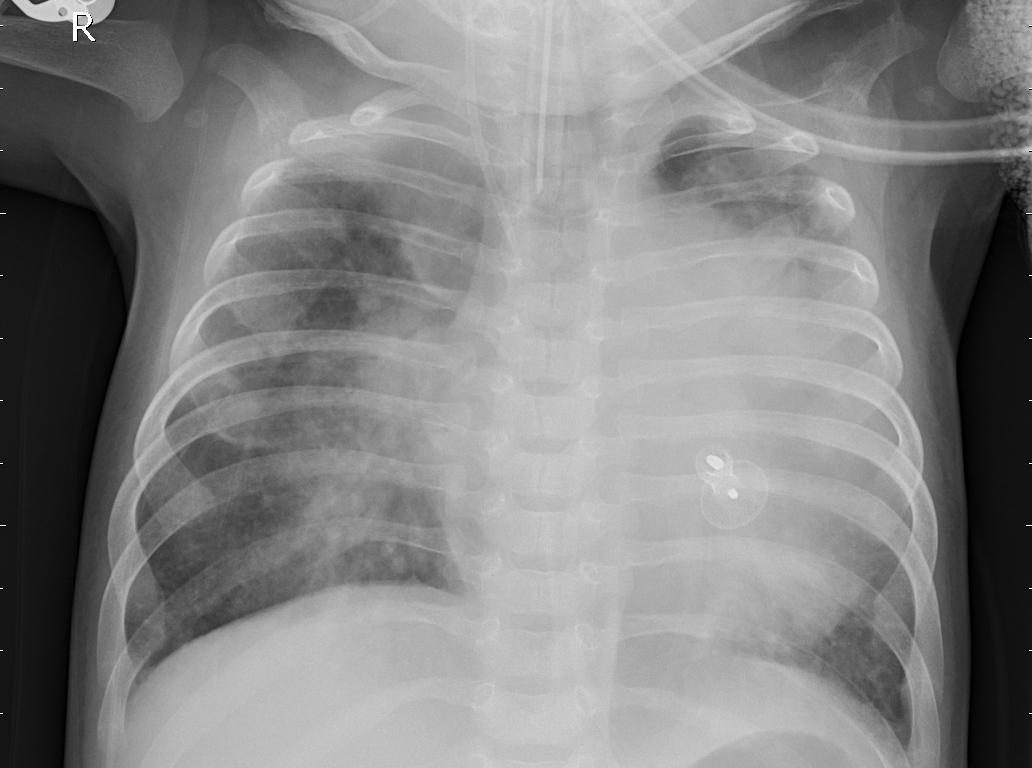
Diagnosis: PNEUMONIA